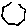
Label: hexagon